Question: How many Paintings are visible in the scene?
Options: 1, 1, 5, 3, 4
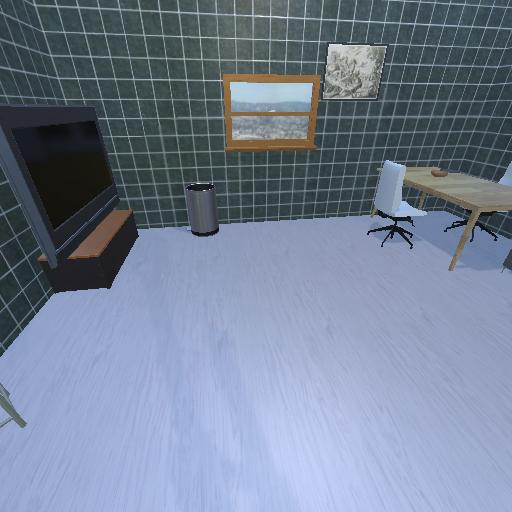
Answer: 1